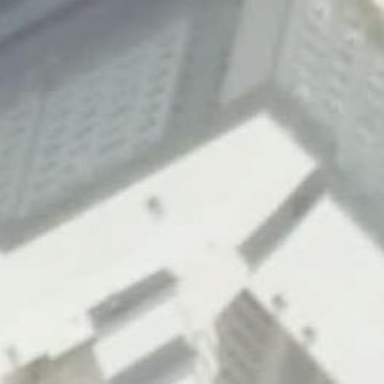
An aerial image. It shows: Part of building.